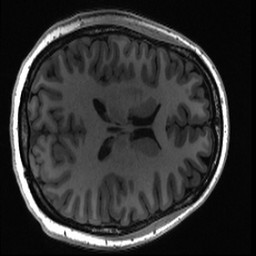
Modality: T1w
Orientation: axial